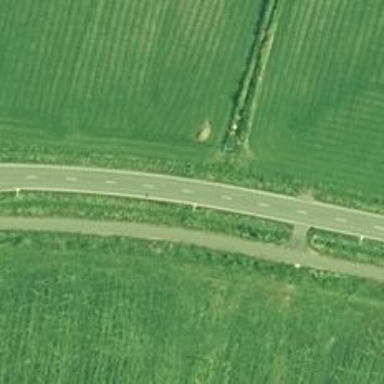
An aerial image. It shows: Secondary road.